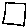
Label: square